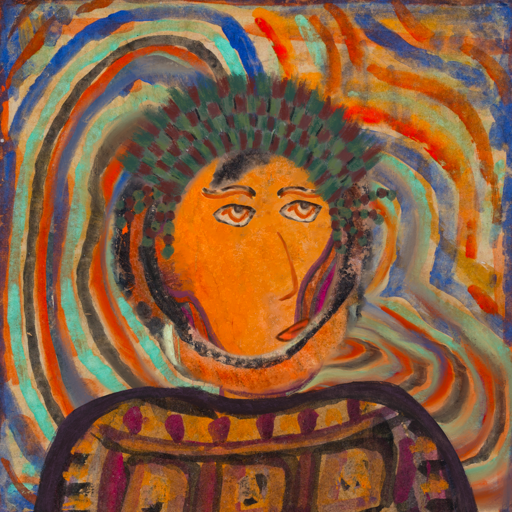
Background: Sisters, Head And Neck Side: Hypocrite_w_Hair, Face Side: Experience, Bust: Doll, Hair Side: Childish, Head Accessory: After_Raid_Crown, Second Necklace: Blank, Necklace: Blank, Baby: Blank